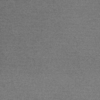
Label: dusty